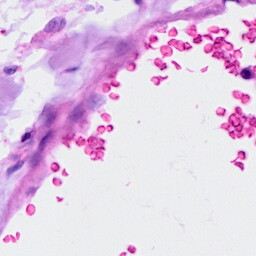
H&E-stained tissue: Ovarian